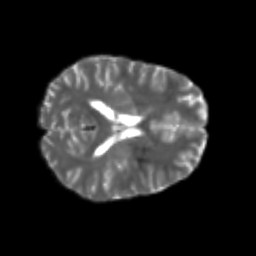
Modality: T2w
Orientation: axial
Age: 22
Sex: female
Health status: healthy
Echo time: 0.074 s